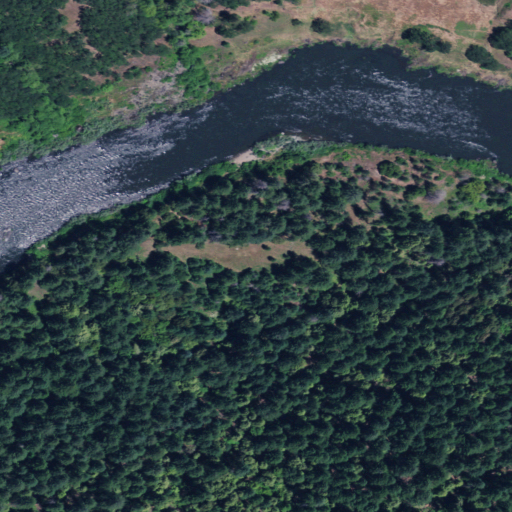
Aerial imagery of bar in Oregon named Battle Bar containing evergreen forest, open water, grassland, pasture, shrub, and mixed forest